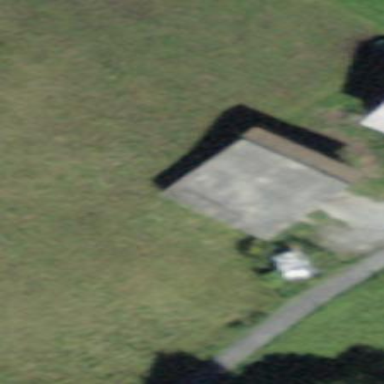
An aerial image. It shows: Garage building.